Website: apple-inc
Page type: account-selection
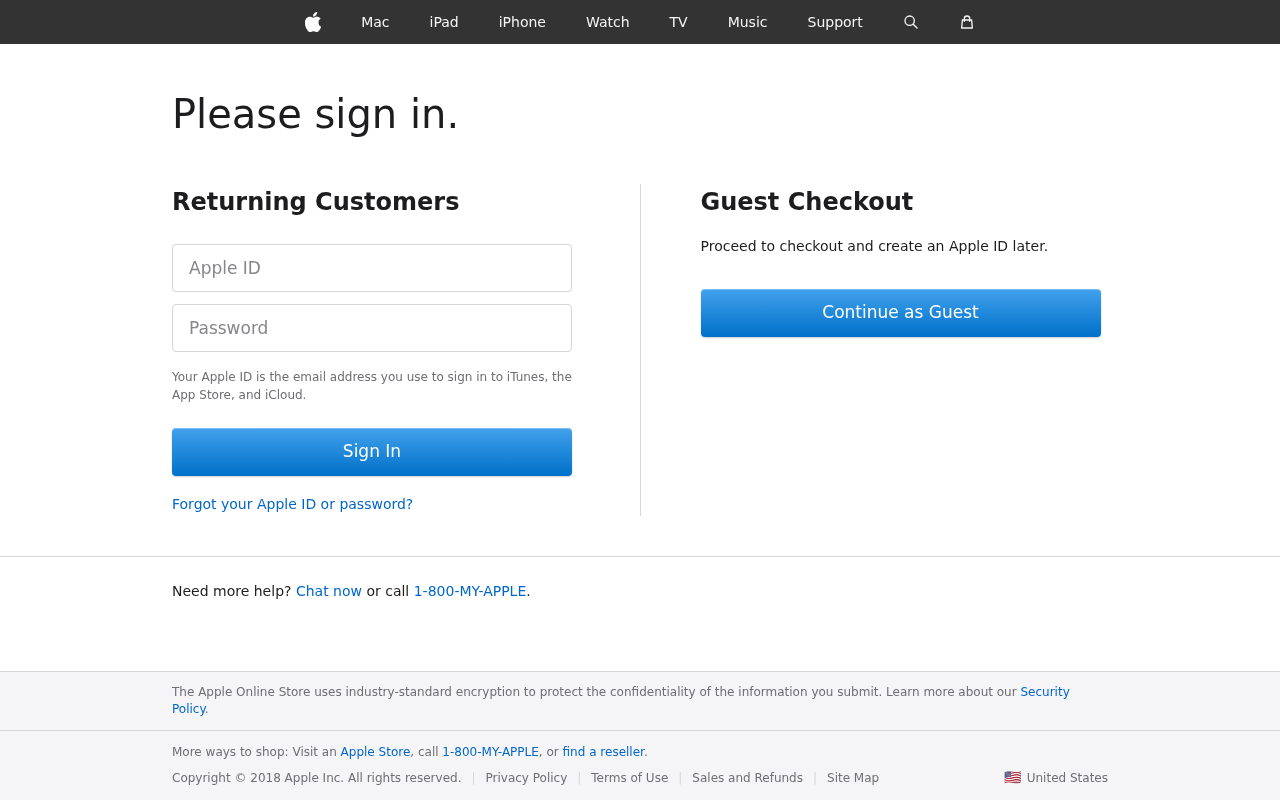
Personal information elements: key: PII_LOGIN_USERNAME
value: alanmcdonald77